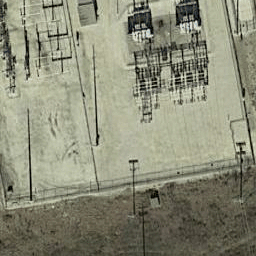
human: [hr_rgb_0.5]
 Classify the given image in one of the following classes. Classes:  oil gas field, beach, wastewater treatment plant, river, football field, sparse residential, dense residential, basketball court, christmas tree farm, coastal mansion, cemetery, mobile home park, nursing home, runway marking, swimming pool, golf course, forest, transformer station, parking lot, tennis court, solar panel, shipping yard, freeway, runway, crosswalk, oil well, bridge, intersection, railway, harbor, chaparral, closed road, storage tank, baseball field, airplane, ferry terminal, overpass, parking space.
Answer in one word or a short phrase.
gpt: transformer station